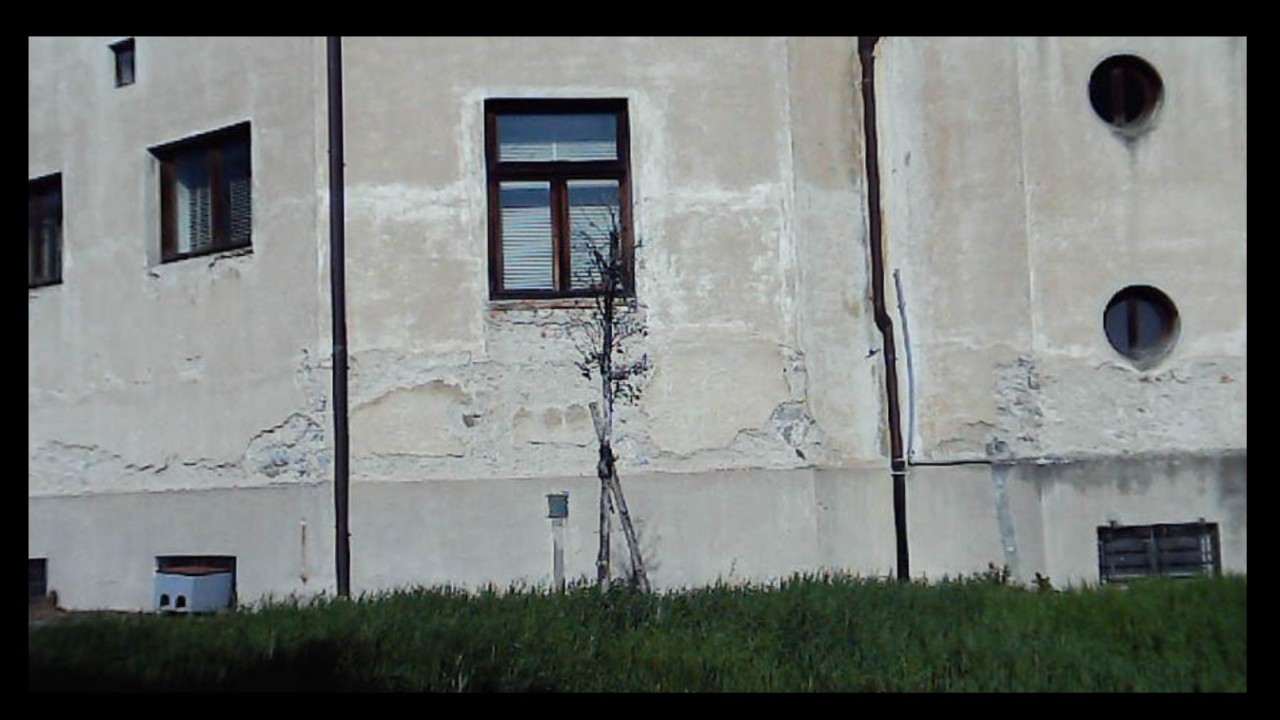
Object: Betafpv air75